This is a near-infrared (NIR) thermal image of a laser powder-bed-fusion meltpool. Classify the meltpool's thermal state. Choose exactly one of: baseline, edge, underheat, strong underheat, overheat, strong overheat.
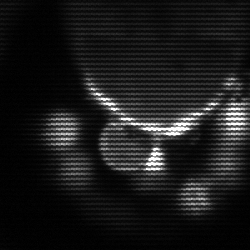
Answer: baseline